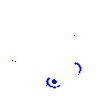
Particle: kaon